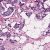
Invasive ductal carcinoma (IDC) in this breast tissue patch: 1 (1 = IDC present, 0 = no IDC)